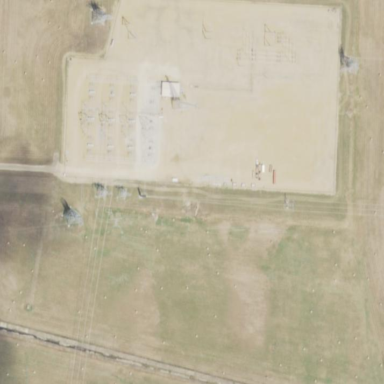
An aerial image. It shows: Power substation.